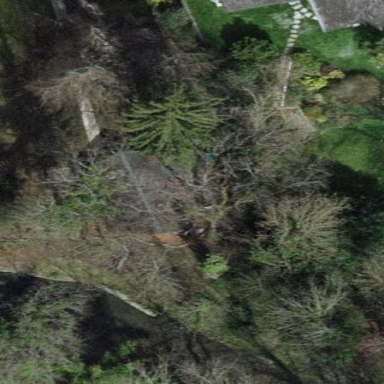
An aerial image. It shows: Mixed leaf woodland.